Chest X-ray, PA view. Patient: 41 years old, sex M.
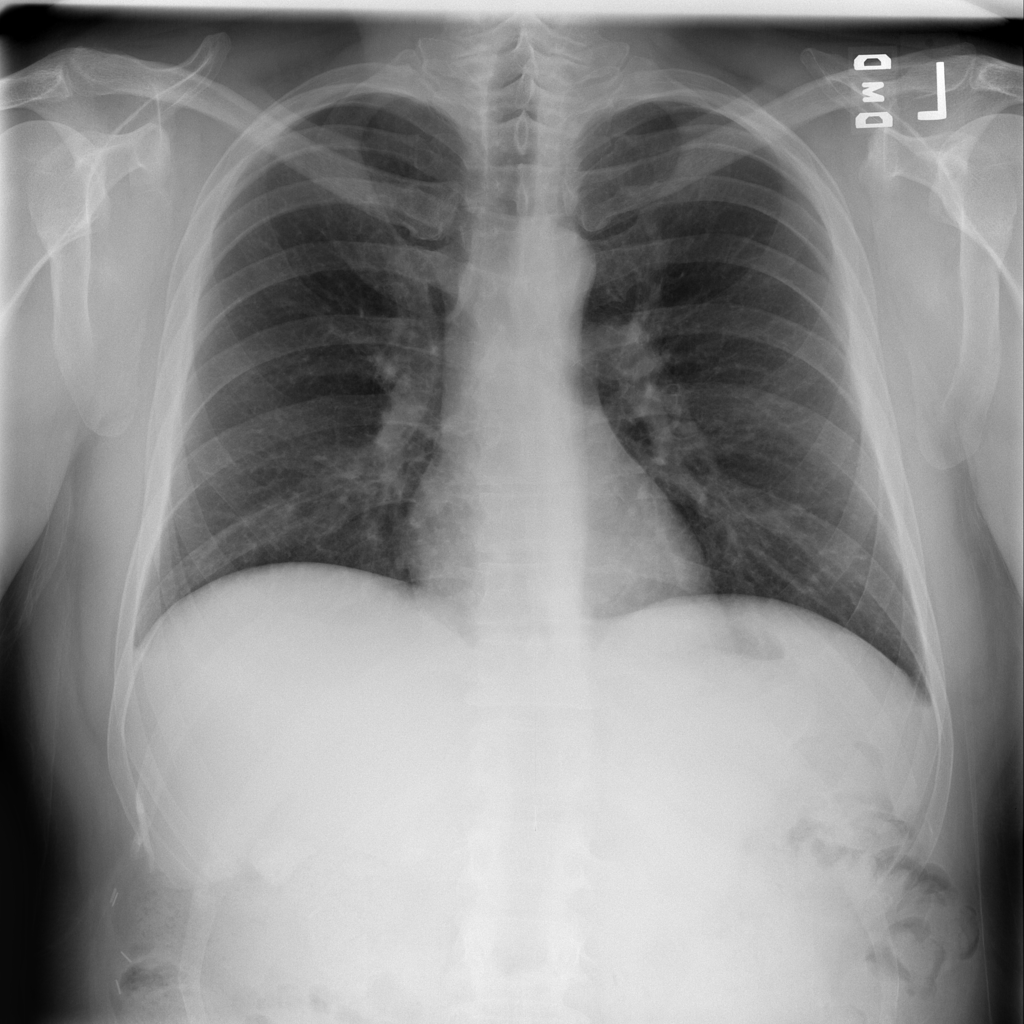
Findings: No Finding